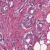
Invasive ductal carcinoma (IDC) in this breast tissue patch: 1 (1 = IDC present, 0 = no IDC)